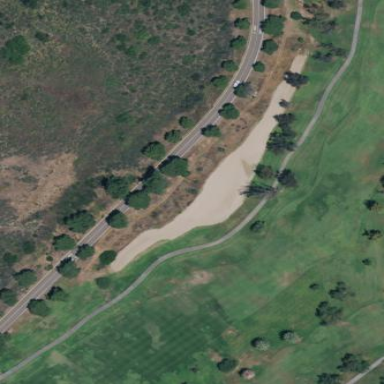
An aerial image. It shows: Rough area on grassy golf course.